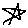
Label: star